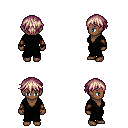
a pixel art fantasy rpg character, female body template, human, dark skin, gray robe, red pants, white blonde short bangs hairstyle, leather bracers, four views (front, back, left, right), 2x2 character sprite sheet, small pixel art, hard edges, no anti-aliasing